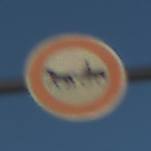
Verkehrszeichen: VerbotGespannfuhrwerke
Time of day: SunriseSunset
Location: Outdoor (RoadRail)
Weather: Clear
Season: NotSpecified
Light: Natural